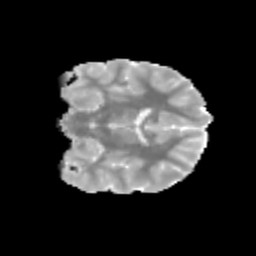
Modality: MD
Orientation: coronal
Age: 10
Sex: male
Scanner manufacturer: siemens
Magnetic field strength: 3 T
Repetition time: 3.8 s
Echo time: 0.07 s